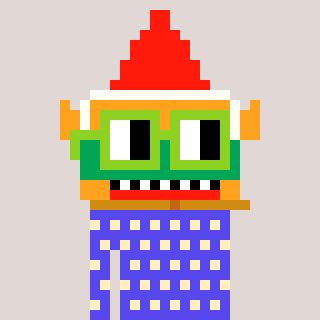
a pixel art character with square light green glasses, a gnome-shaped head and a computerblue-colored body on a warm background